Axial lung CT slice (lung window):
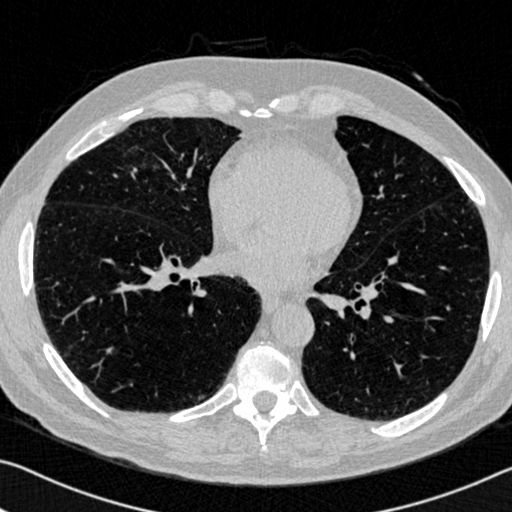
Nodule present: no